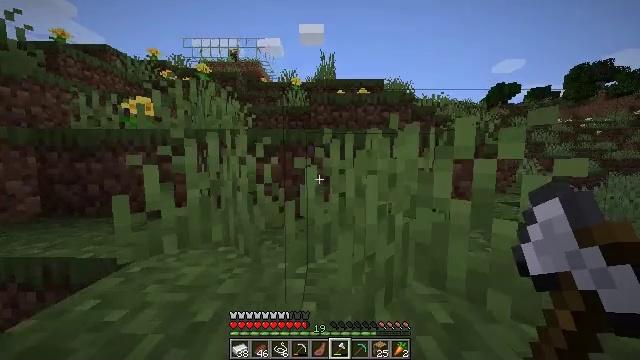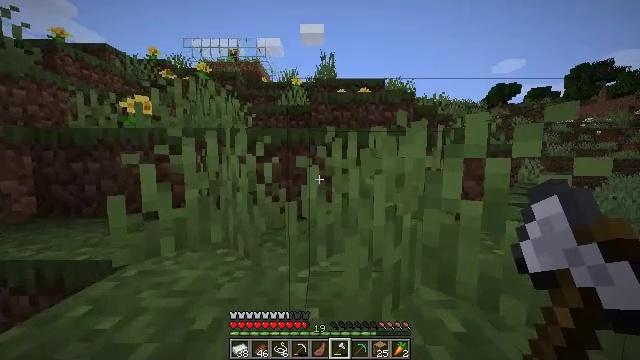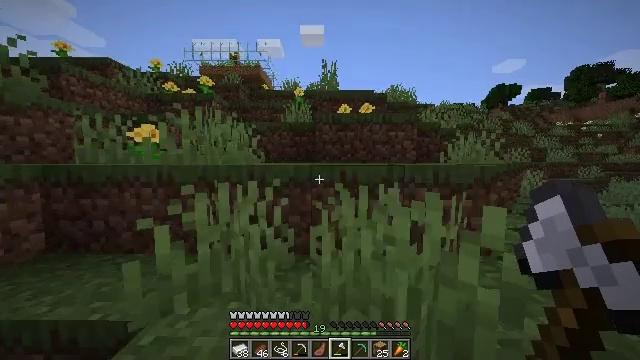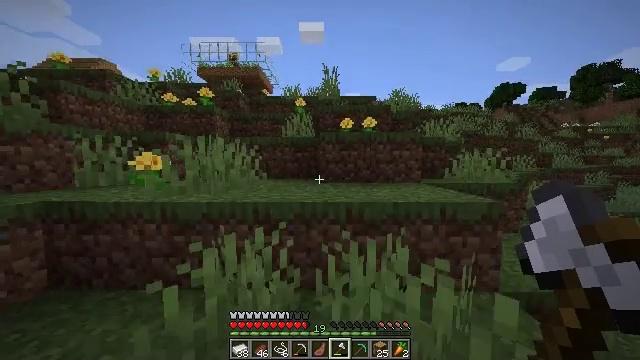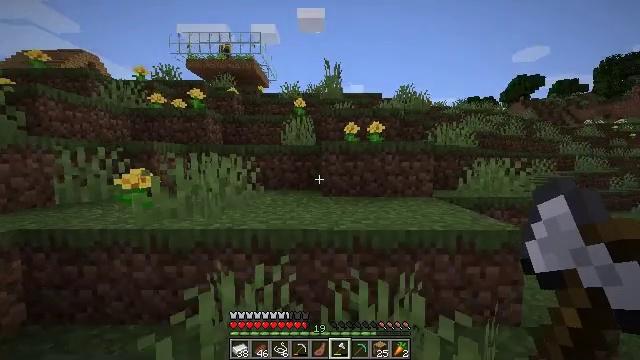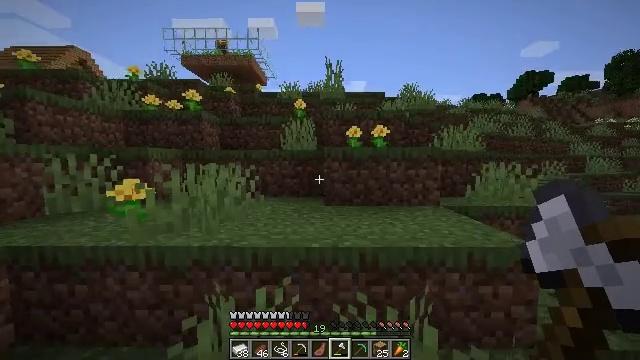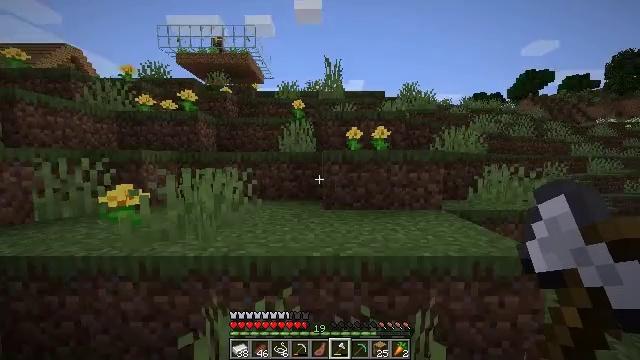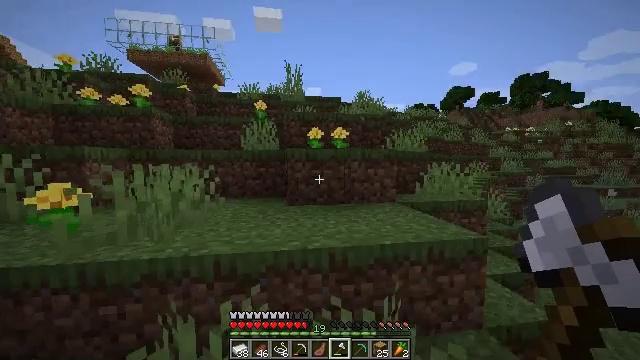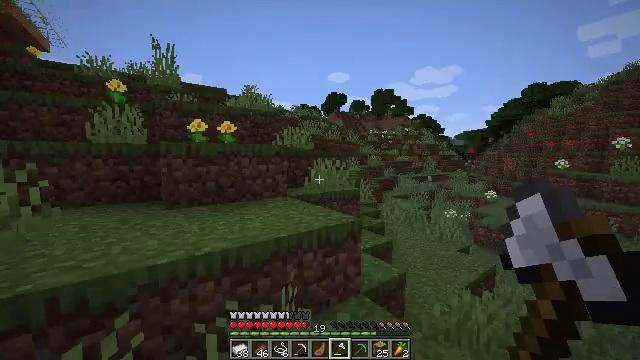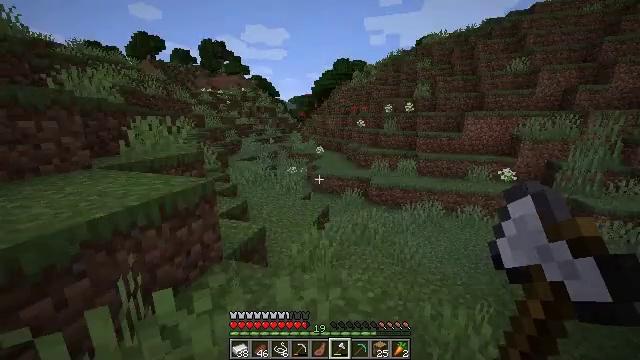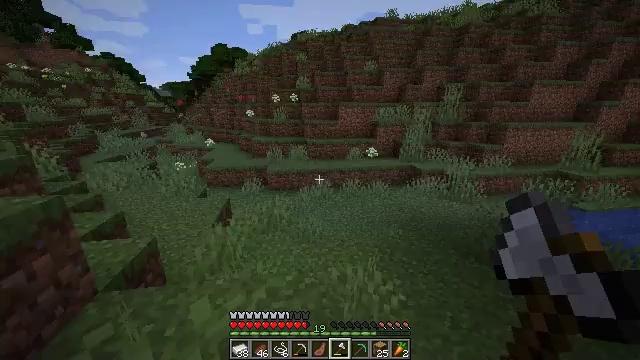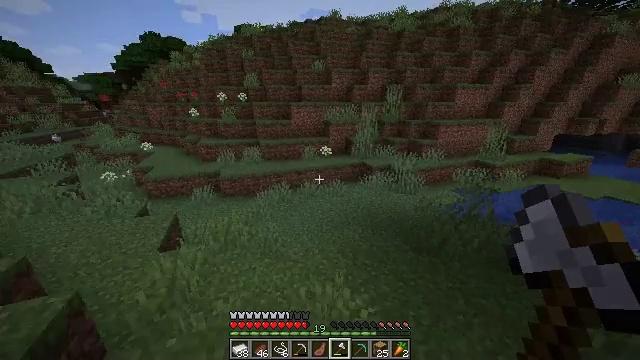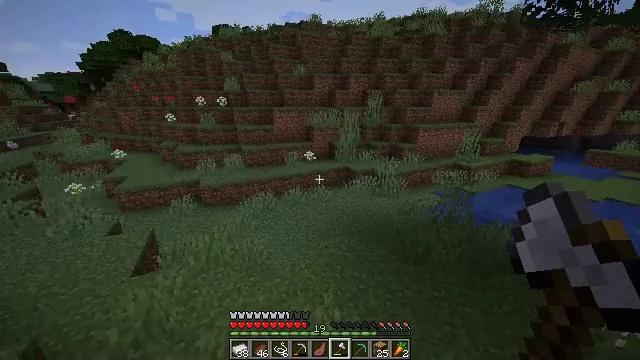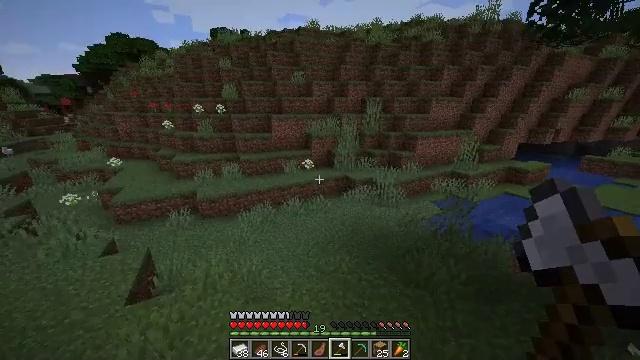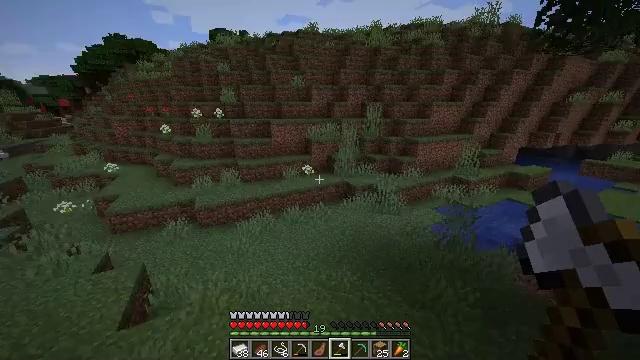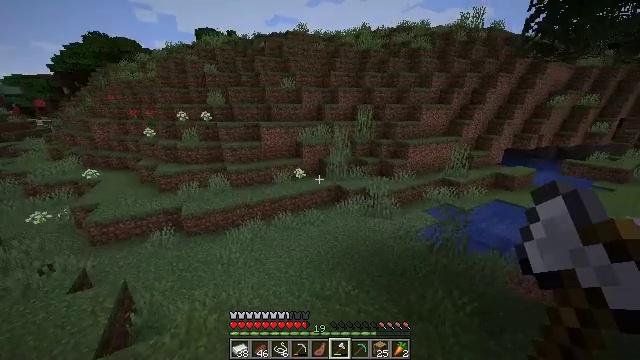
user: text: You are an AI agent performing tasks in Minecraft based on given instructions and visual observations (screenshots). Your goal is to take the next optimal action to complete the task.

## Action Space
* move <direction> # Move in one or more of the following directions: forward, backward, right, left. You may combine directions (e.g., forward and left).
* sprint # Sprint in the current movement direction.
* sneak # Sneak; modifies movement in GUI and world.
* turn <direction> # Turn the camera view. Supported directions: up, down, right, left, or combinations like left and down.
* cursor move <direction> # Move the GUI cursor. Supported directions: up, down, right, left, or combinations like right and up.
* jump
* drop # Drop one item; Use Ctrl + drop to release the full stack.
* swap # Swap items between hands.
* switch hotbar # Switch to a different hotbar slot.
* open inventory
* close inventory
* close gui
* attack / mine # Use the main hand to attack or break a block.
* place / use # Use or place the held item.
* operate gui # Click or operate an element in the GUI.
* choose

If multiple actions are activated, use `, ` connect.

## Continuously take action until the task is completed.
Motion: motion action
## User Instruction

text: Kill mobs.
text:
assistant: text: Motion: move forward, jump
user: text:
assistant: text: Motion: move forward, jump
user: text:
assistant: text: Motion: move forward, jump
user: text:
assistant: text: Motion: move forward, jump
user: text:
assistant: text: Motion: move forward, jump
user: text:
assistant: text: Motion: move forward, sprint, jump
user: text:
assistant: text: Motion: move forward, sprint, turn right, jump
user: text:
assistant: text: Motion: move forward, sprint, turn right, jump
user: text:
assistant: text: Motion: move forward, sprint, turn right and down, jump
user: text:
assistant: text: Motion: move forward, turn right and down, jump
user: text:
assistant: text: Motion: move forward, turn right and down, jump
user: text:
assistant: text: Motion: move forward, turn right, jump
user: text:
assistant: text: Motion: move forward, jump
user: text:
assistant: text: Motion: move forward, sprint, jump
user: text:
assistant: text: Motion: move forward, sprint, turn right, jump
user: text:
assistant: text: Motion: move forward, sprint, turn right, jump
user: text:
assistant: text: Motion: move forward, sprint, turn right, jump
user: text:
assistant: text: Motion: move forward, turn right, jump
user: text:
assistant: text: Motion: move forward, jump
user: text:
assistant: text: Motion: move forward, jump
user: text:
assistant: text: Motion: move forward, jump
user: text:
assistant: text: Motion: move forward, jump
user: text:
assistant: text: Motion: move forward, jump
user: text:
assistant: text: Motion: move forward, sprint, jump
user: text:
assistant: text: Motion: move forward, sprint, jump
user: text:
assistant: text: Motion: move forward, sprint, jump
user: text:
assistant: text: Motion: move forward, turn left, jump
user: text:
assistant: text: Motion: move forward, turn left and up, jump
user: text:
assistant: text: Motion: move forward, turn left and up, jump
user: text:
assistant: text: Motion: move forward, turn up, jump